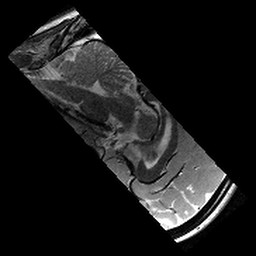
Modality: T2w
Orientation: sagittal
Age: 10
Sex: female
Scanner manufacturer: siemens
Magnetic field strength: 3 T
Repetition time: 9.23 s
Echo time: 0.067 s